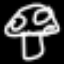
Label: mushroom